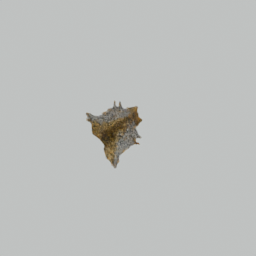
Label: decoration